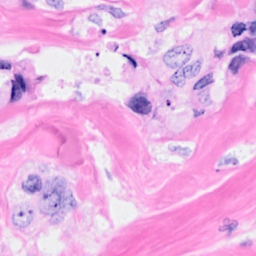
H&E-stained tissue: Breast